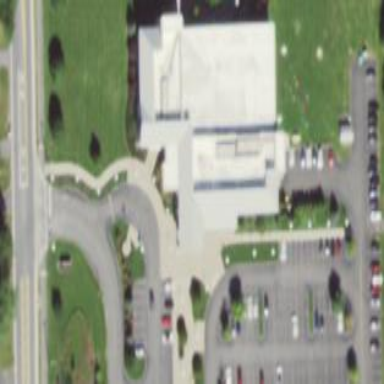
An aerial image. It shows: Library building.